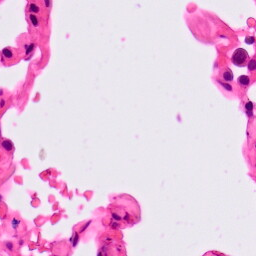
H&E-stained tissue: Lung